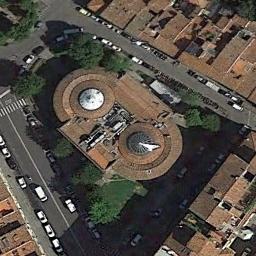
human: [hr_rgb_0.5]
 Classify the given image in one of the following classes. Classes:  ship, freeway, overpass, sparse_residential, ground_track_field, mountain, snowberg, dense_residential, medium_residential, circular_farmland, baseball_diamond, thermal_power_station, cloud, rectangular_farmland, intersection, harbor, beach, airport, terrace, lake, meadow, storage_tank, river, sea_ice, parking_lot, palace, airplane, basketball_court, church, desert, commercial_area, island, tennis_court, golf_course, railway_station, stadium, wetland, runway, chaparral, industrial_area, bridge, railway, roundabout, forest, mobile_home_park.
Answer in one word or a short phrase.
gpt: church